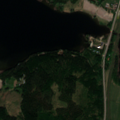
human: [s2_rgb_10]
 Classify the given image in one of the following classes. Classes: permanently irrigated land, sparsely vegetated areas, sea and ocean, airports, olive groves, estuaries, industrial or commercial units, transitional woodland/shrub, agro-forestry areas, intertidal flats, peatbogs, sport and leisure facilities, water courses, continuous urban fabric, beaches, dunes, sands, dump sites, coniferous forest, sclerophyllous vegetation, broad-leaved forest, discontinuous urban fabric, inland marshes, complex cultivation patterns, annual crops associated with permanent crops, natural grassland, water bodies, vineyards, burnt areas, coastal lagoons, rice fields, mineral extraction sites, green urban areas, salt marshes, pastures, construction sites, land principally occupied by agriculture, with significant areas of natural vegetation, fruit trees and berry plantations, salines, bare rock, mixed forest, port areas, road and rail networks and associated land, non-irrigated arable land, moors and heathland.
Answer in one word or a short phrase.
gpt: non-irrigated arable land, land principally occupied by agriculture, with significant areas of natural vegetation, coniferous forest, mixed forest, water bodies